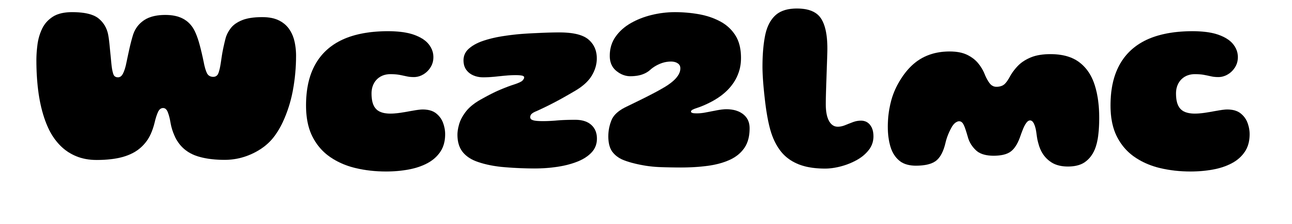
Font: Gluten_Black